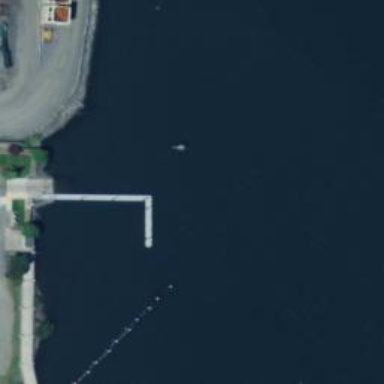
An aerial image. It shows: Man-made pier.